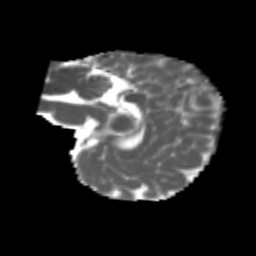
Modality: MD
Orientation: sagittal
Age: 6
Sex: male
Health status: healthy